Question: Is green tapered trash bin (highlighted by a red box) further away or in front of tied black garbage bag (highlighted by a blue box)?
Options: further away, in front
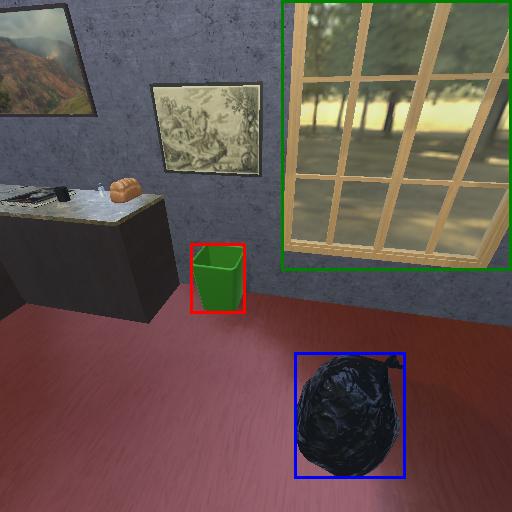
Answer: further away